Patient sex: F
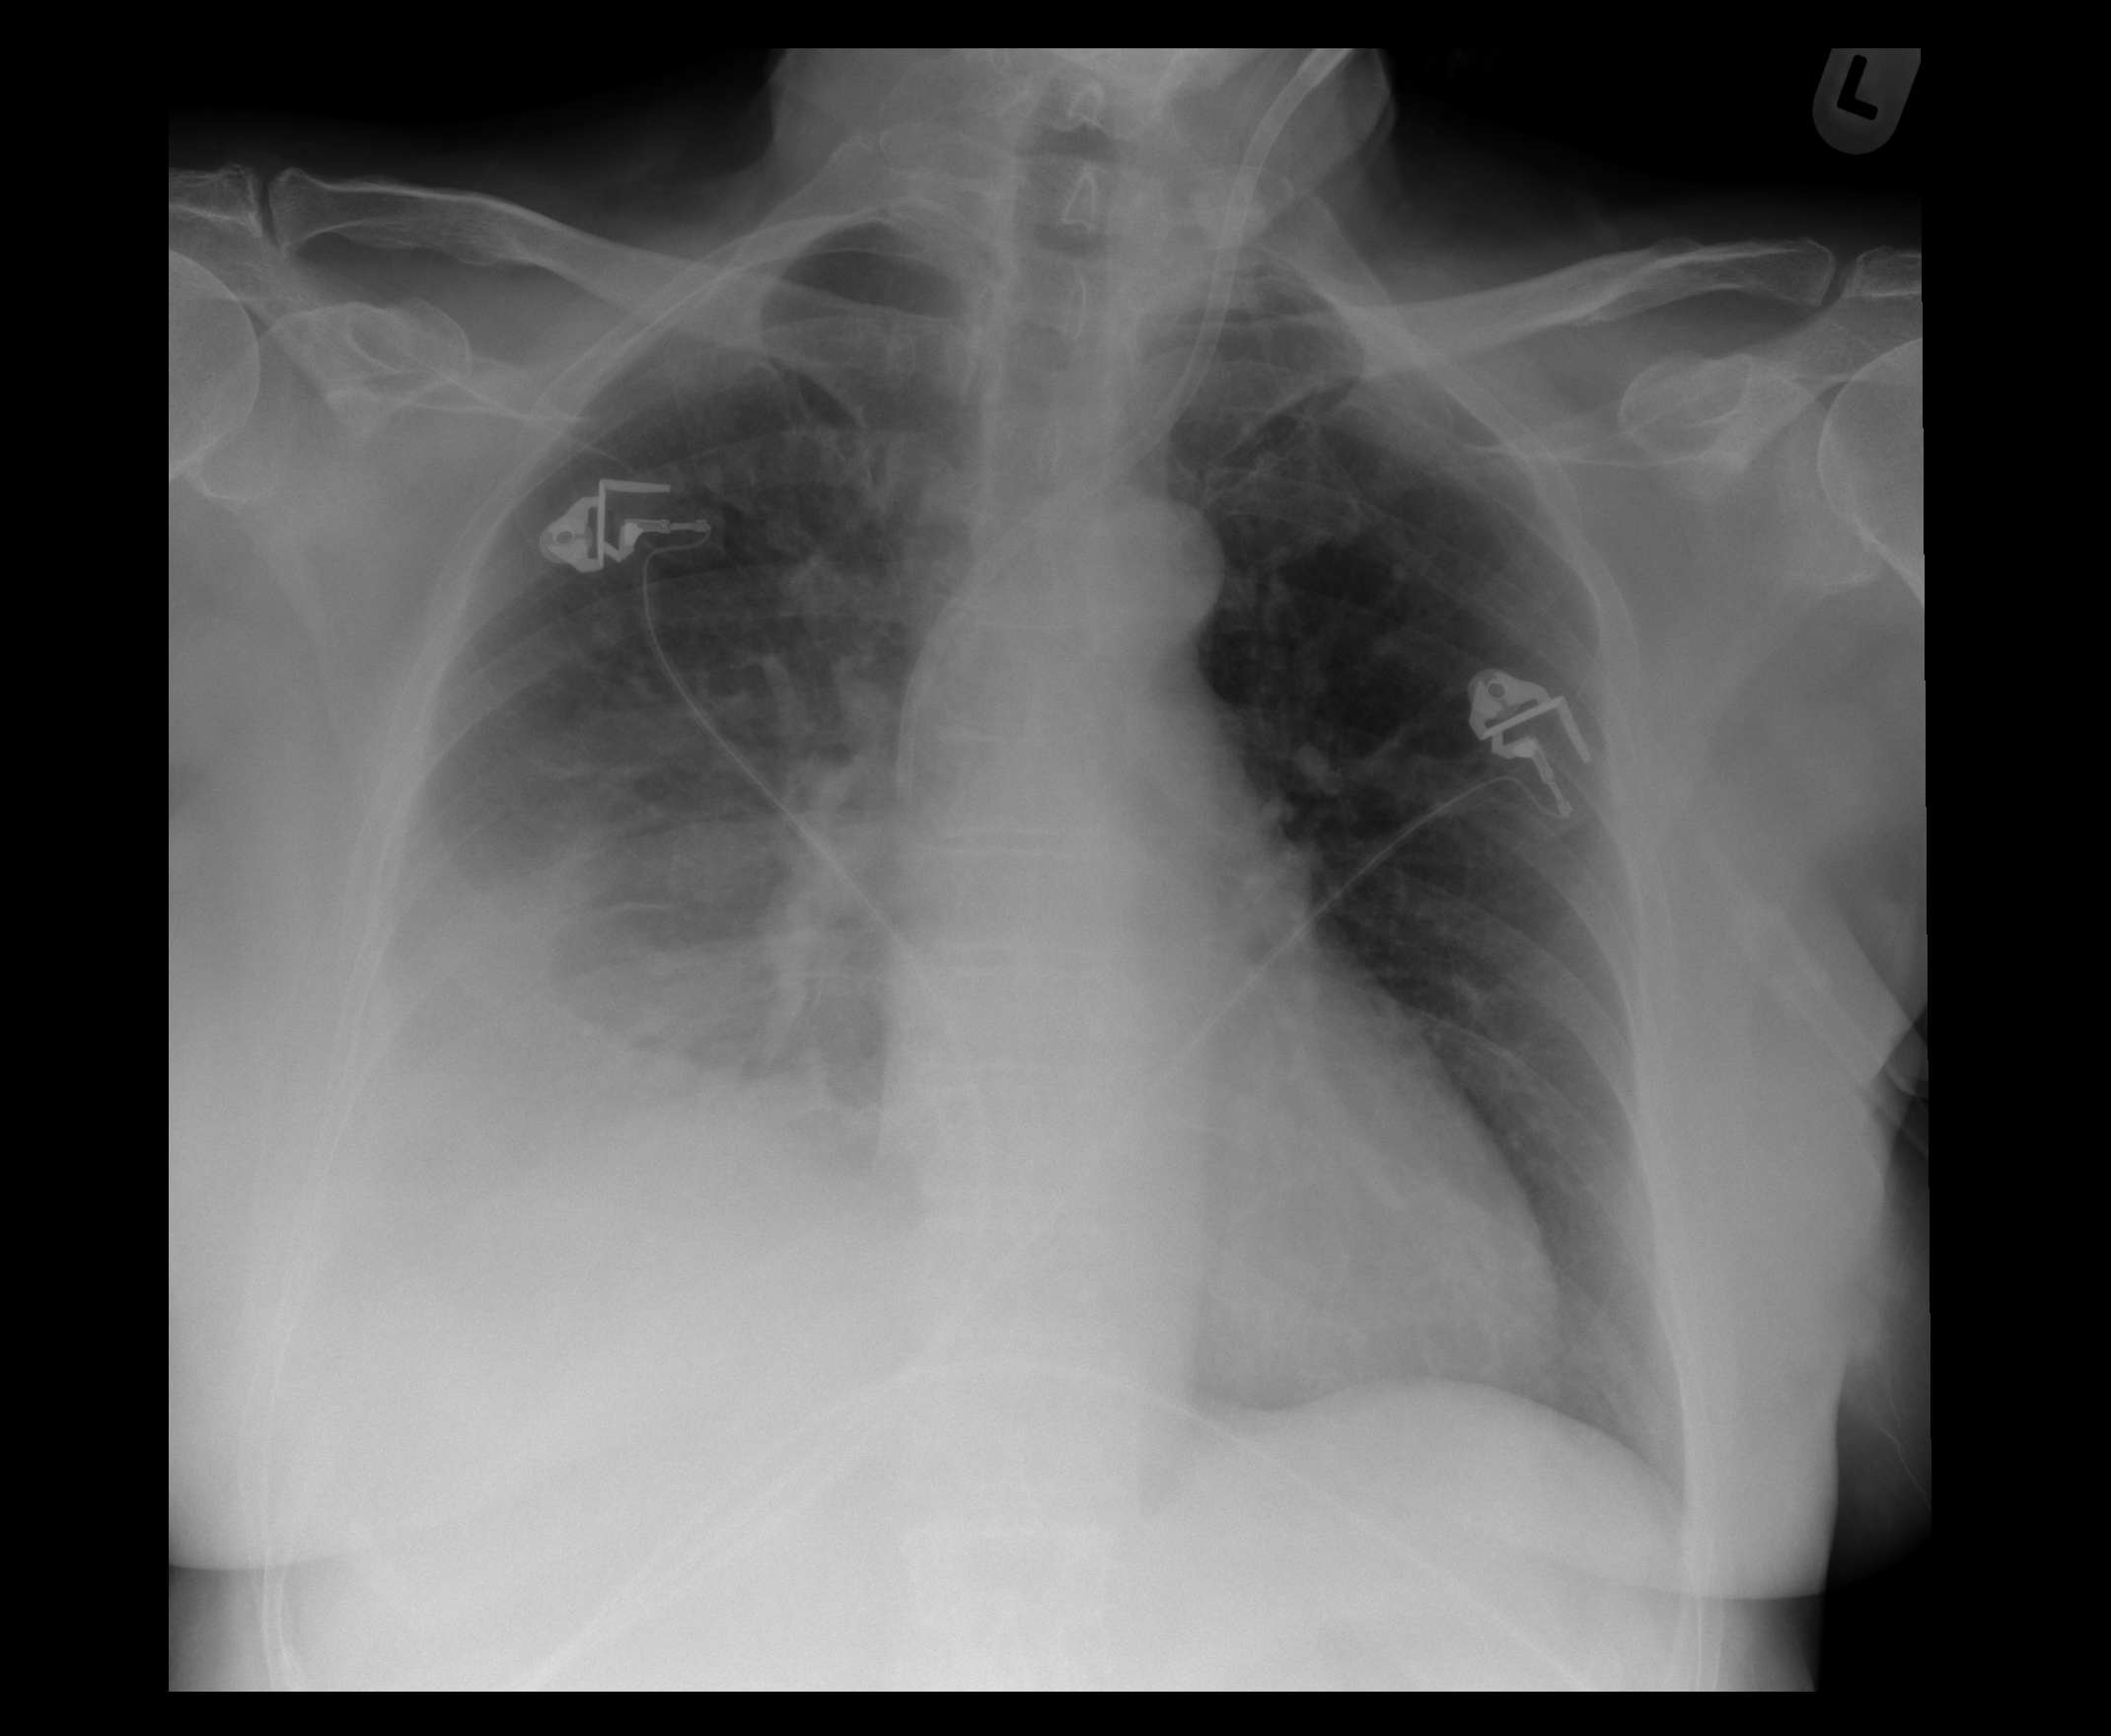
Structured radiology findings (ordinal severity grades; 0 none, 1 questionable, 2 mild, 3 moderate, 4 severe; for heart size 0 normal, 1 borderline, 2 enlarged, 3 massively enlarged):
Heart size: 0
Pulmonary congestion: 0
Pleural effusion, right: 2
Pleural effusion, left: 0
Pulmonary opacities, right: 0
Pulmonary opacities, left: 0
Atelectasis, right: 2
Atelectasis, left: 0